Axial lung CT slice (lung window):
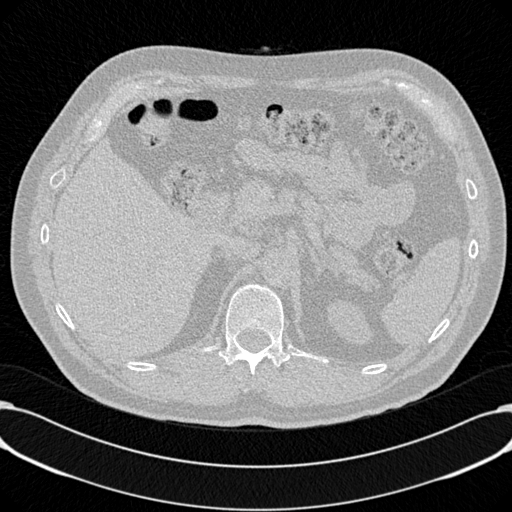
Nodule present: no